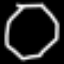
Label: octagon